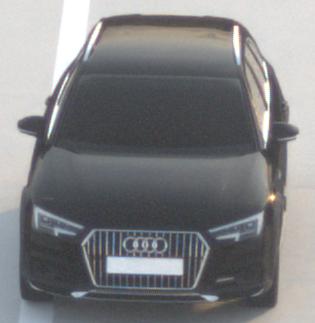
Make: Audi
Model: A4 Allroad 45 TFSI
Detailed model: A4 (B9) allroad
Model produced from: 2019/02
Model produced until: 2019/05
Doors: 5
Color: black
Road condition: dry road
Daytime: sunrise or sunset
Contrast: low contrast